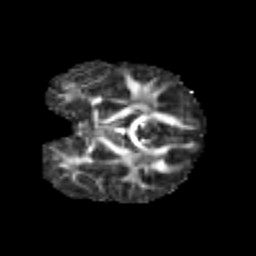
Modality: FA
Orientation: coronal
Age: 6
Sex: female
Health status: healthy